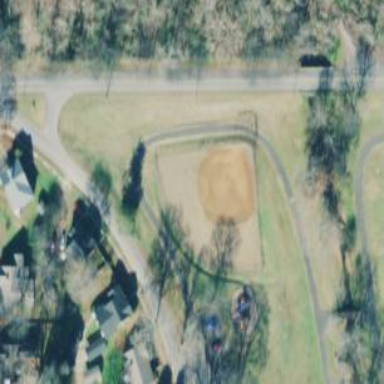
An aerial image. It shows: Baseball pitch for leisure land activities.